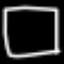
Label: square